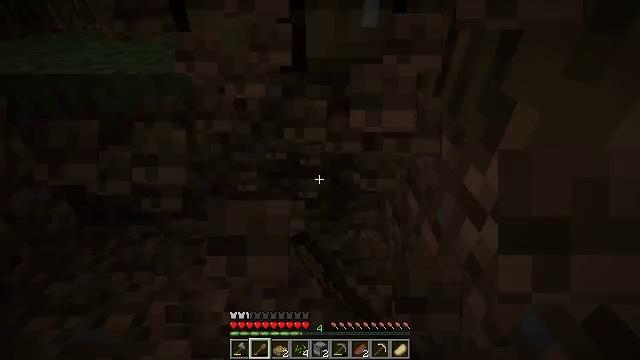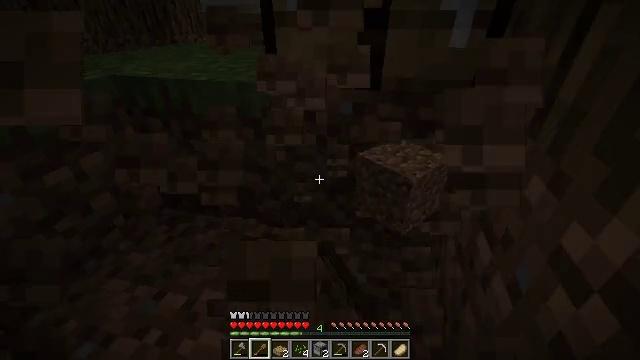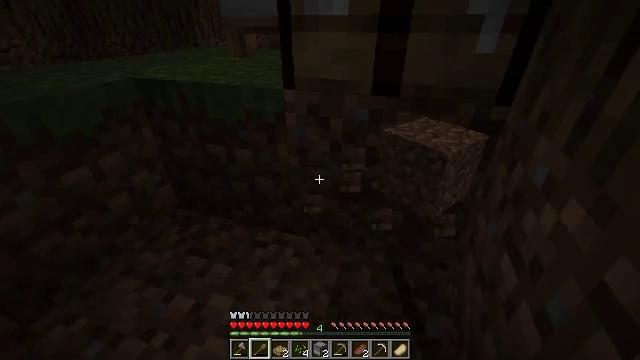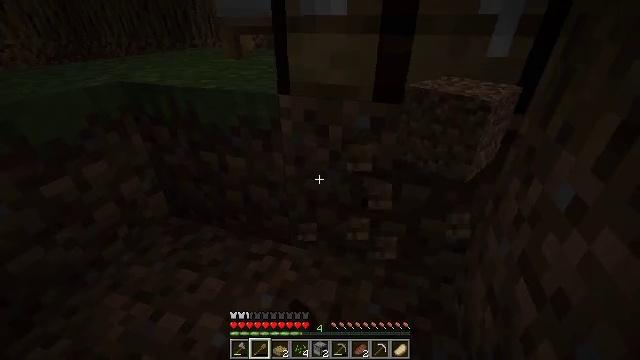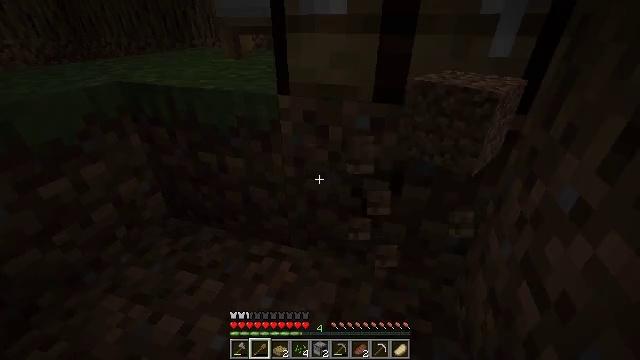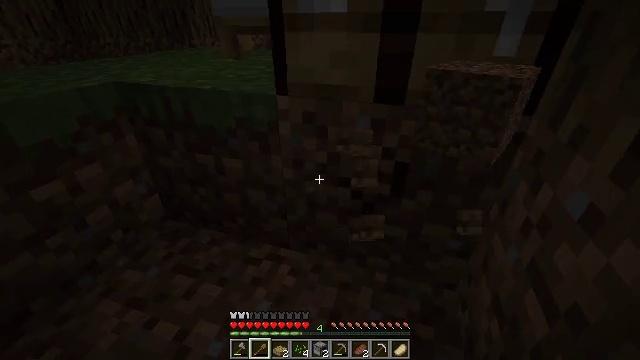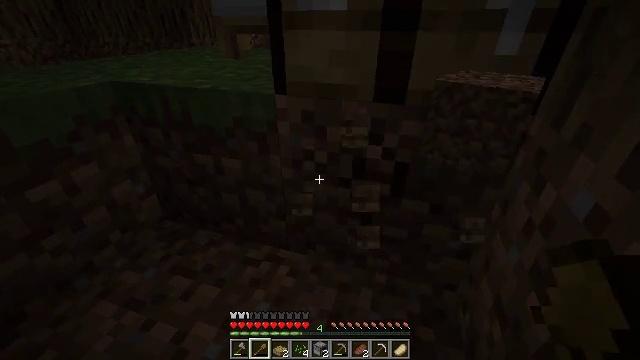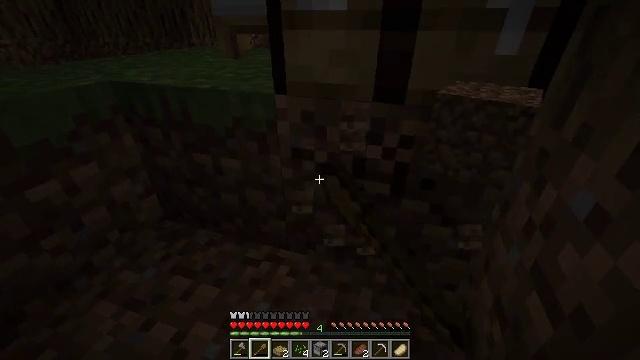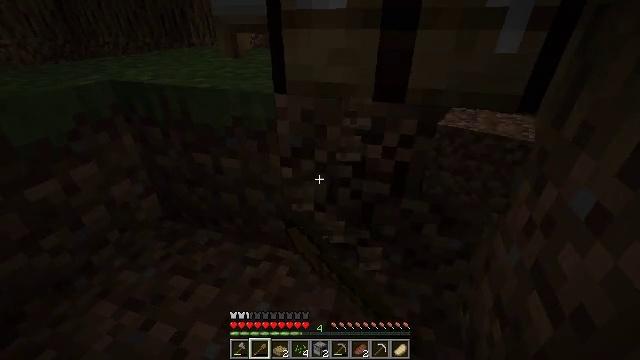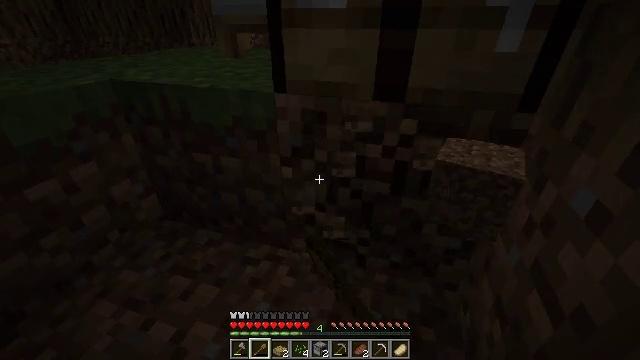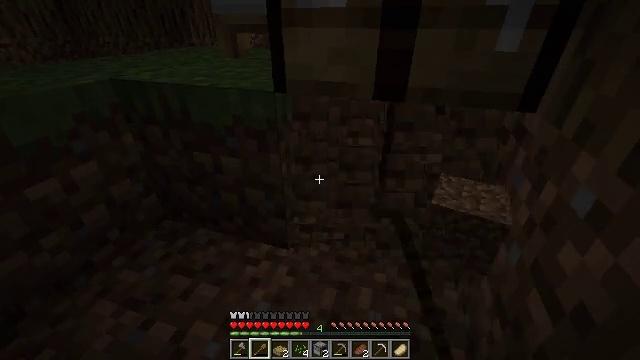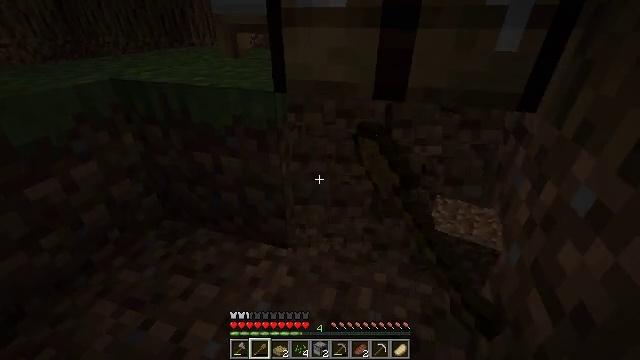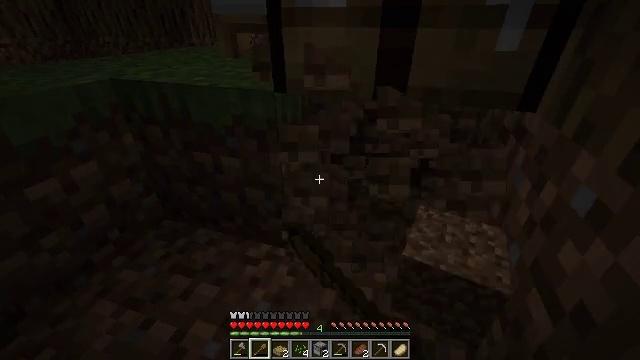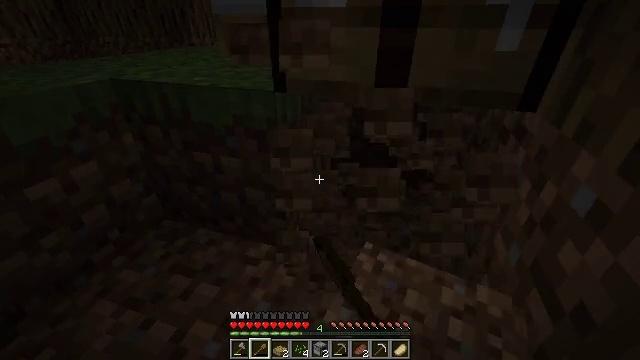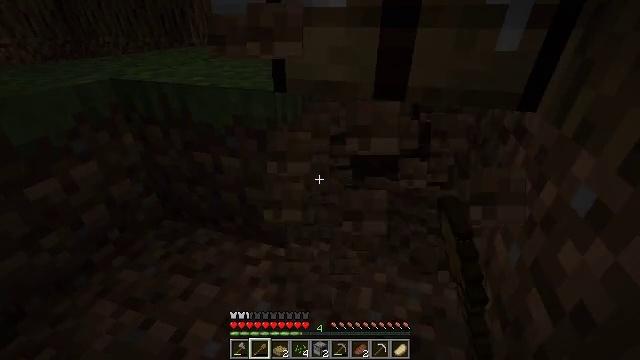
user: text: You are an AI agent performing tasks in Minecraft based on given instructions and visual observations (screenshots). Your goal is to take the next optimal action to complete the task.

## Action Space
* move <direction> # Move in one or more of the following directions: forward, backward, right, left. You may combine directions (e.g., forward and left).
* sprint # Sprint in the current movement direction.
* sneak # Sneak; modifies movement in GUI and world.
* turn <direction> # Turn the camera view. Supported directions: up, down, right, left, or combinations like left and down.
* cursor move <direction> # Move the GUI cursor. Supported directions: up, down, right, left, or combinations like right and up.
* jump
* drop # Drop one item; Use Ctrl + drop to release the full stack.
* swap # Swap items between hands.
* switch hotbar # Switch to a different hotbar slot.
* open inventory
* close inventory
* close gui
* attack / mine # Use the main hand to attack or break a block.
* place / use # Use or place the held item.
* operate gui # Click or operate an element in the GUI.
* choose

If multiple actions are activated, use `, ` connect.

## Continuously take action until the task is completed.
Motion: motion action
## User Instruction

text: Mine dirt from the ground.
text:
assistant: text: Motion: move forward, sneak, turn left and up, attack / mine
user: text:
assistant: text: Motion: move forward, sneak, turn left, attack / mine
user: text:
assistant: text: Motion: move forward, sneak, attack / mine
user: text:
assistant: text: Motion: sneak, attack / mine
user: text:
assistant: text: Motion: sneak, attack / mine
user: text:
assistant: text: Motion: sneak, attack / mine
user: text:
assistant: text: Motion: sneak, attack / mine
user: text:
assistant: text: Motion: sneak, attack / mine
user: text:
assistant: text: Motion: sneak, attack / mine
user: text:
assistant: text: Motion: sneak, attack / mine
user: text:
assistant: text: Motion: sneak, attack / mine
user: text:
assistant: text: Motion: sneak, attack / mine
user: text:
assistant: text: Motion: sneak, attack / mine
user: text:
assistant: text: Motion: sneak, attack / mine
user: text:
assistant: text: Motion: sneak, attack / mine